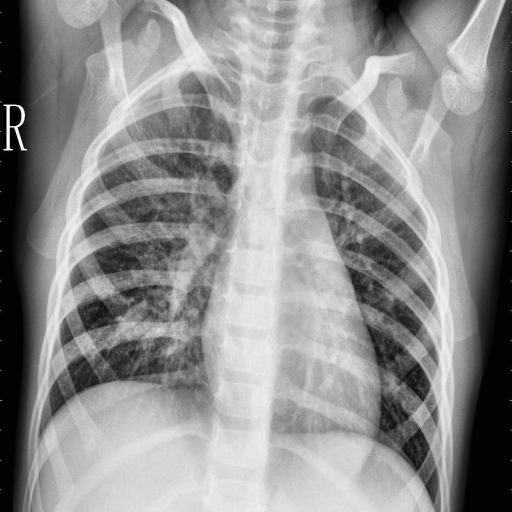
Finding: PNEUMONIA